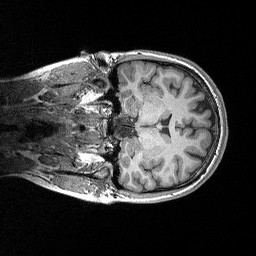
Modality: T1w
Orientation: coronal
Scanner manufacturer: siemens
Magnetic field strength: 3 T
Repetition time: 2.3 s
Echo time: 0.00298 s